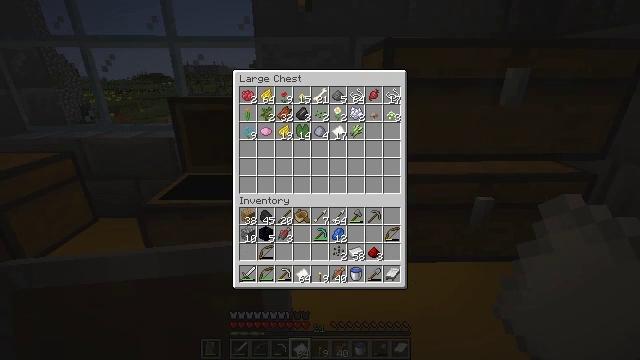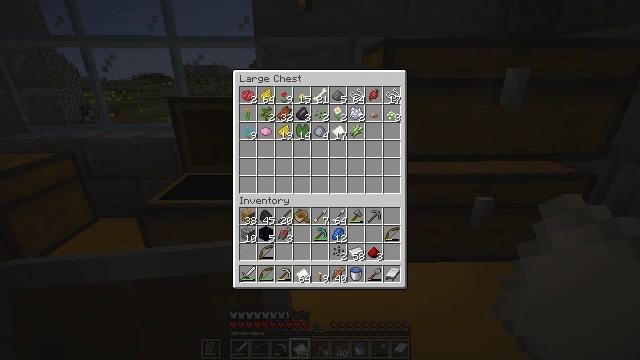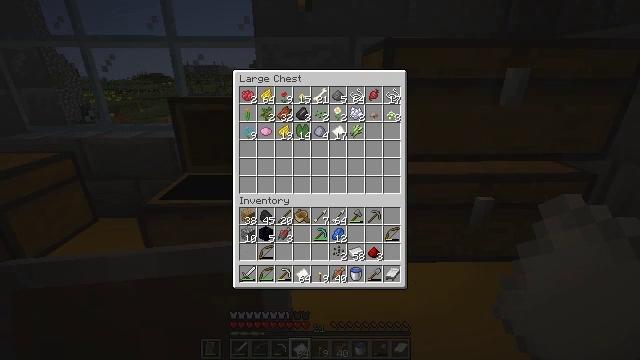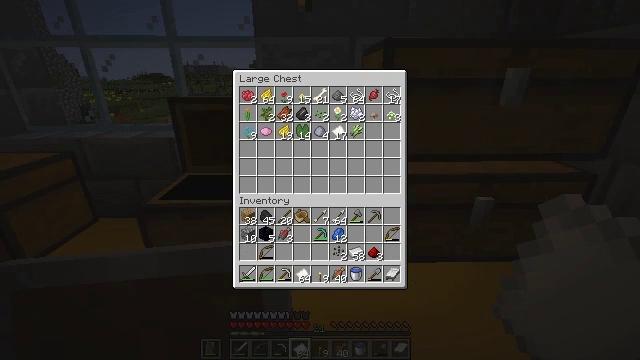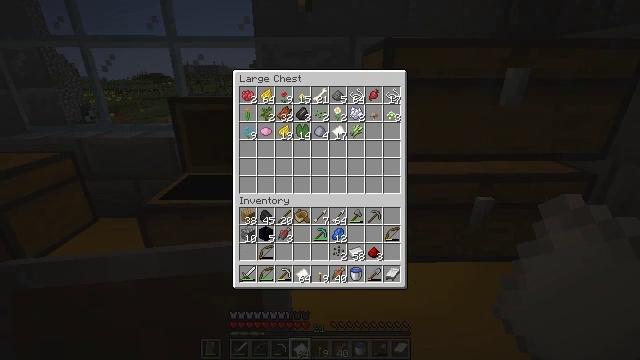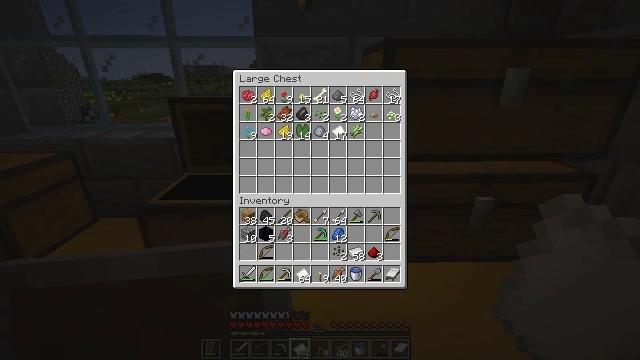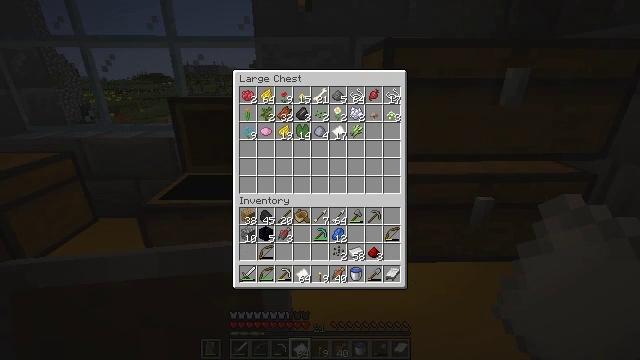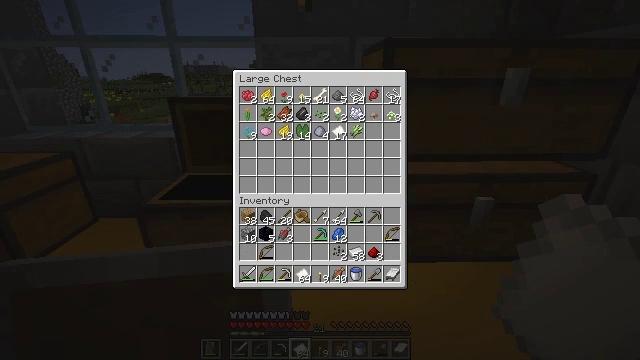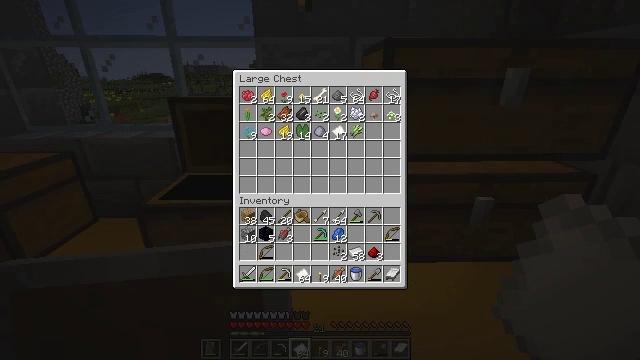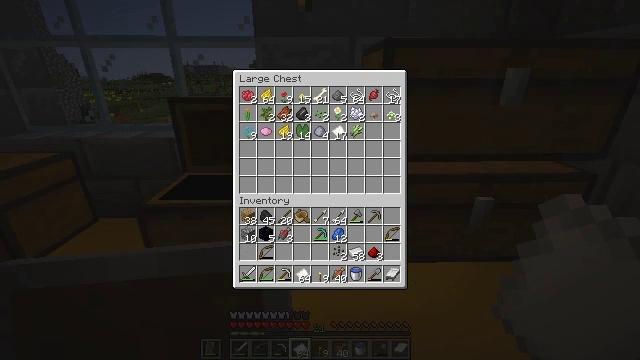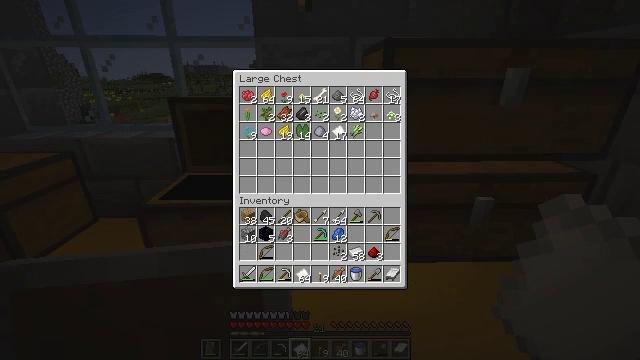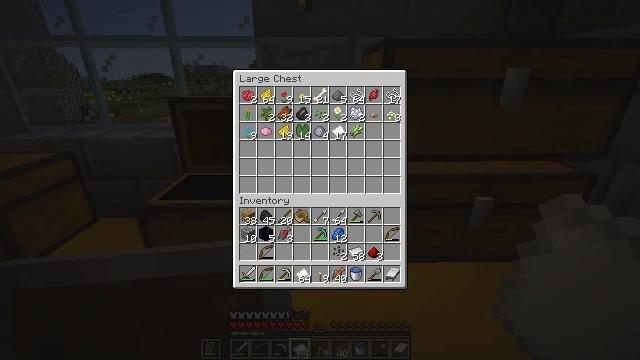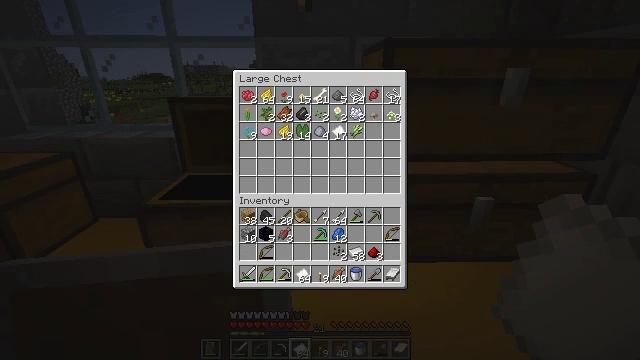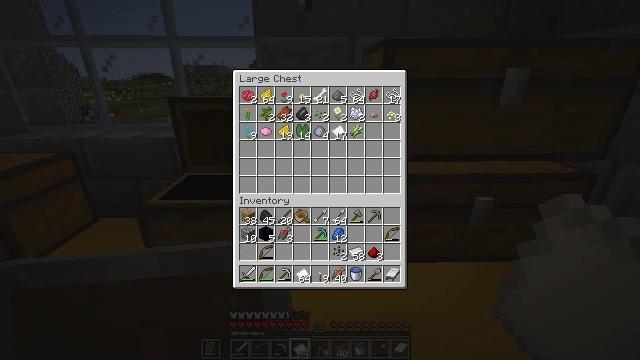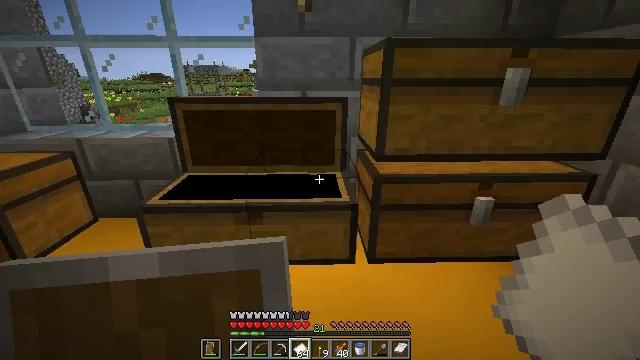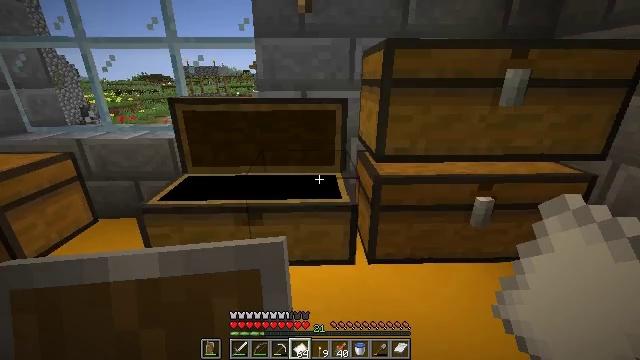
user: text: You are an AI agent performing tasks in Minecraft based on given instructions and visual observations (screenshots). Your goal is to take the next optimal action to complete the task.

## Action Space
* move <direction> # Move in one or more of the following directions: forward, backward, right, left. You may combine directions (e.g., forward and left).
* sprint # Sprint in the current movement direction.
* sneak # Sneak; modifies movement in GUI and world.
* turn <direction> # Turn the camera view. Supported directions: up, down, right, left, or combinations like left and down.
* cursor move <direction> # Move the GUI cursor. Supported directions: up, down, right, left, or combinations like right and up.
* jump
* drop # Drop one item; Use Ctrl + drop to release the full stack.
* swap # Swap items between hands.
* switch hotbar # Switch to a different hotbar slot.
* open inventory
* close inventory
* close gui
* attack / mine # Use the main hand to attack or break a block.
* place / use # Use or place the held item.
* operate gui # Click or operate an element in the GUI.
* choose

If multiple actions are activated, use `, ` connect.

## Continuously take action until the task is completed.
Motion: motion action
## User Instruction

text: Combine iron ingots to form an iron block.
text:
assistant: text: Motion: no_op
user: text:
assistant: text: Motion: no_op
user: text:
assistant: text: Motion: no_op
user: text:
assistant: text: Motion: no_op
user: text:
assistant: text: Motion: no_op
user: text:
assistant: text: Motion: no_op
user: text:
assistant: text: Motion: no_op
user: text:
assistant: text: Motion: no_op
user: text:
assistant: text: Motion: no_op
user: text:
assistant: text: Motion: no_op
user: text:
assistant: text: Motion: no_op
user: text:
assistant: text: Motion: no_op
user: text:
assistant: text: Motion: no_op
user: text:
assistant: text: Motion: no_op
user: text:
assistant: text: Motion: close gui
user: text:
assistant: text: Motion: turn right and up
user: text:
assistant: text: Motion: turn right and up
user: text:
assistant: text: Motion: no_op
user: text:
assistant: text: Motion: use / place
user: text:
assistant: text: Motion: use / place
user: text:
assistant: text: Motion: no_op
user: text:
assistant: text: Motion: no_op
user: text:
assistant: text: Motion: no_op
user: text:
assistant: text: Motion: open gui
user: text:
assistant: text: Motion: no_op
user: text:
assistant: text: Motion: no_op
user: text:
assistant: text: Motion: no_op
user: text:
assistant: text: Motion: no_op
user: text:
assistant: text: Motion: sneak
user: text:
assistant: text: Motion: sneak, cursor move left and down